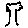
Label: tree